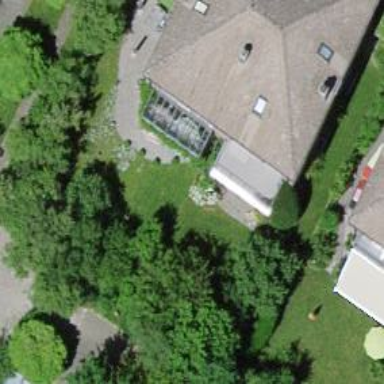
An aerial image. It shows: Hipped roof on residential building.